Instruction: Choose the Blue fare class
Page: flights
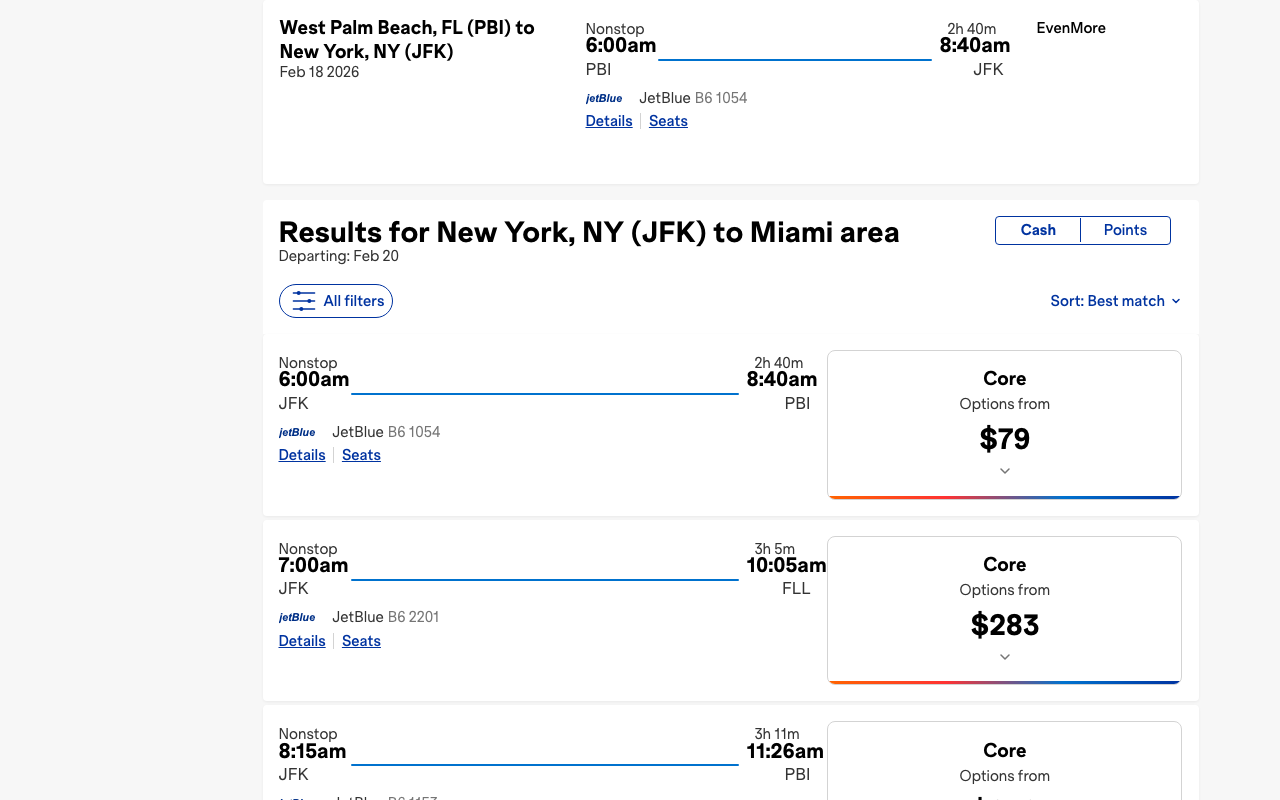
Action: click